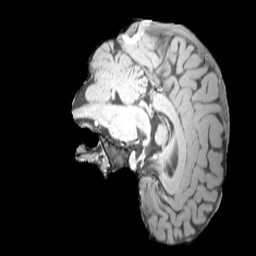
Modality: MP2RAGE
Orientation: sagittal